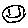
Label: smiley face